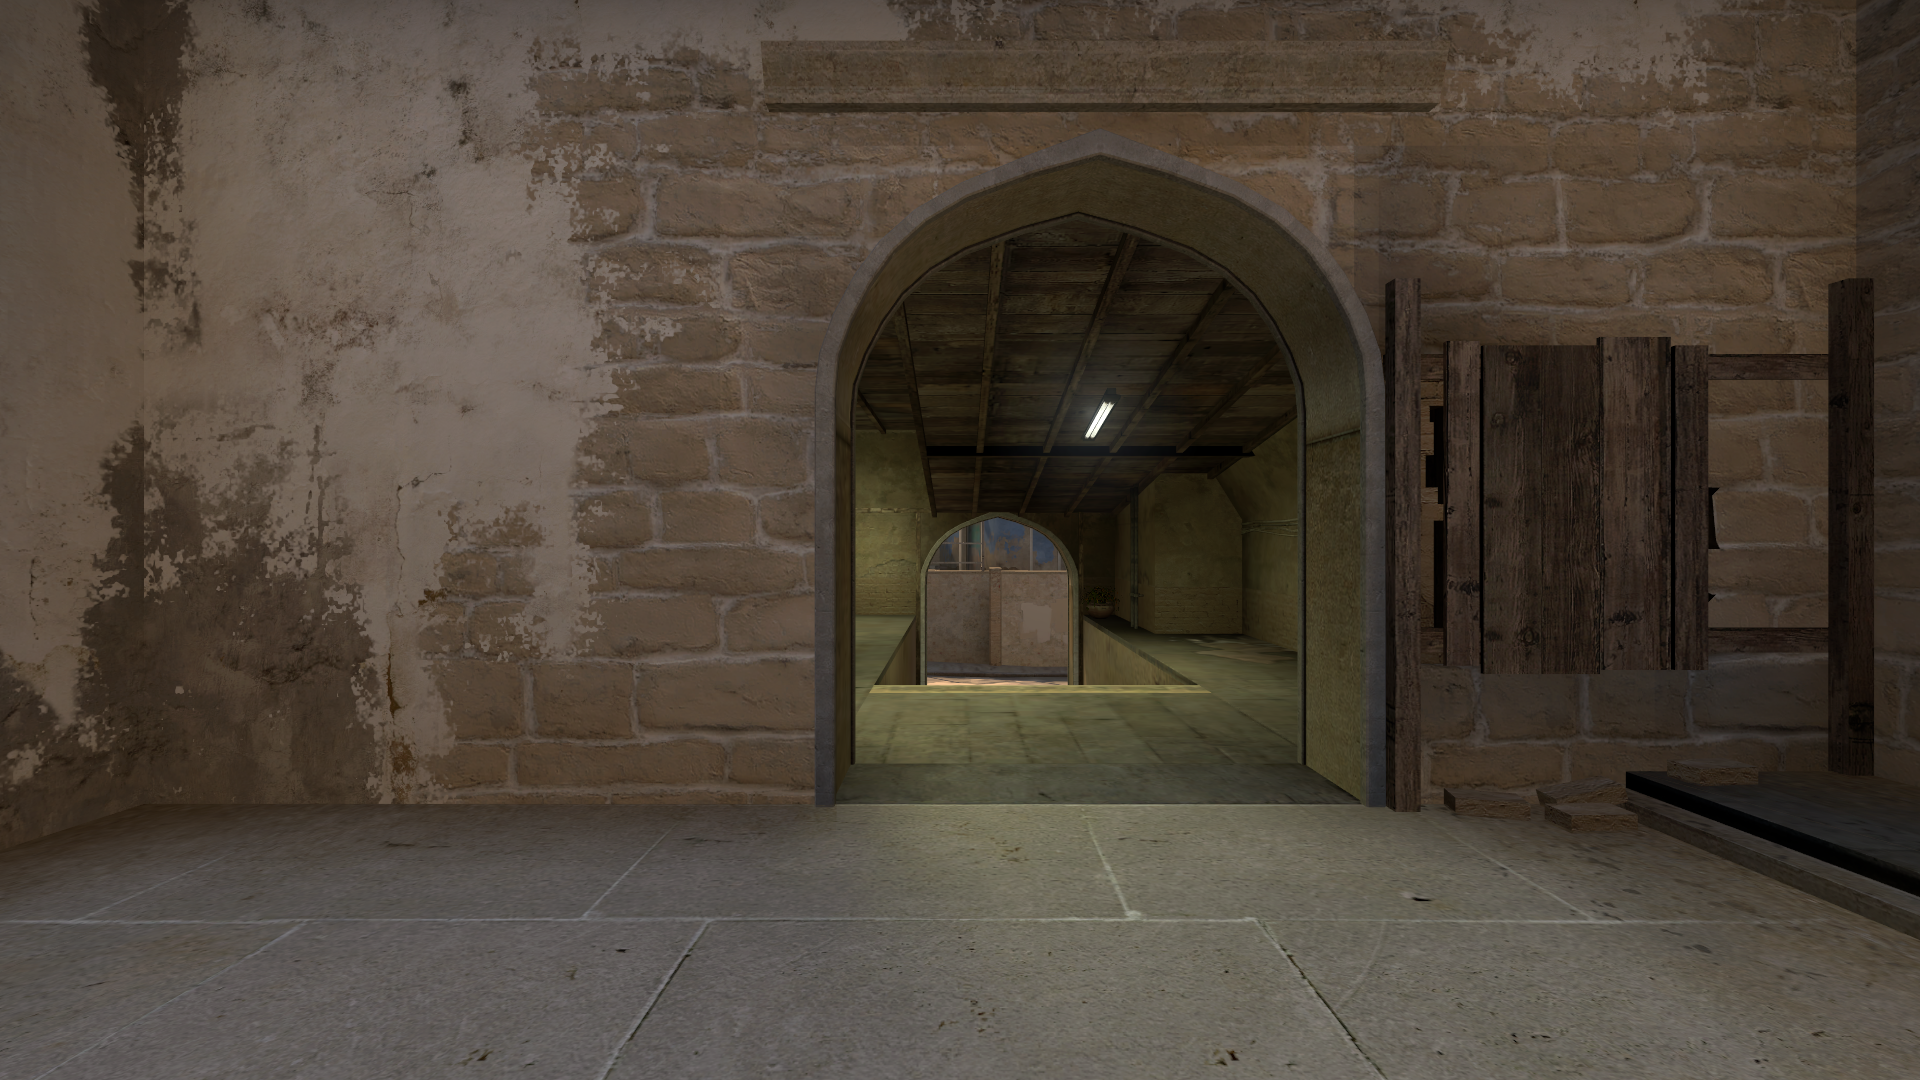
Map: de_mirage